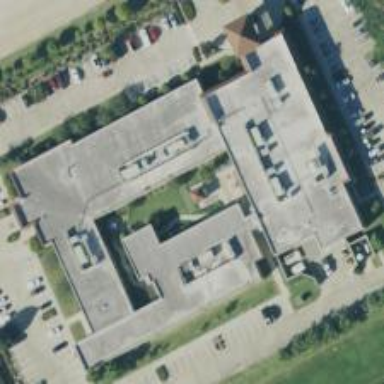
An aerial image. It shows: Clinic building providing healthcare services.